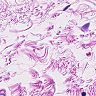
Metastatic tissue present: no